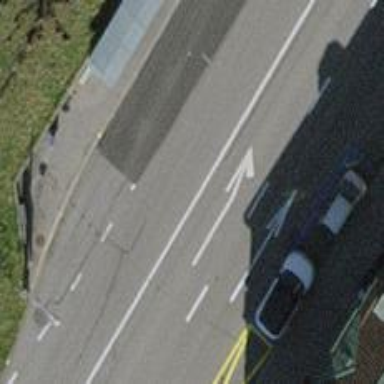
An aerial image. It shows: Trolleybus stop position for public transport.